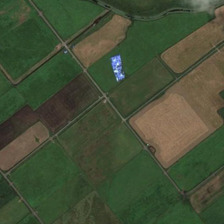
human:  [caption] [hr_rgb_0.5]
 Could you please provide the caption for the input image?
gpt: it is a large piece of farmland .

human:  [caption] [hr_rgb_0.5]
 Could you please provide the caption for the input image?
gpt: it is a large piece of farmland .

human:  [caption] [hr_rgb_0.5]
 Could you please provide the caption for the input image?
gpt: it is a large piece of farmland .

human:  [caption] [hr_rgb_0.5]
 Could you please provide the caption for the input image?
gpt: it is a large piece of farmland .

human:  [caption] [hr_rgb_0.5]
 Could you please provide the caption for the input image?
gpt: it is a large piece of farmland .